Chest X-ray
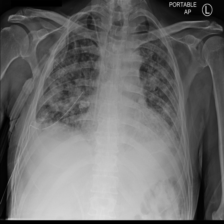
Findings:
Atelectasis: negative
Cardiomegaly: negative
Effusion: positive
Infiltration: negative
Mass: negative
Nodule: negative
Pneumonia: negative
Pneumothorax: positive
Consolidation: negative
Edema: negative
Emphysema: negative
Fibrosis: negative
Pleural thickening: negative
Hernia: negative